Interaction volume radius: 5 \u00c5
Interaction volume height: 20 \u00c5
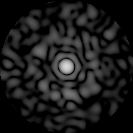
Disorder parameter: 0.8383